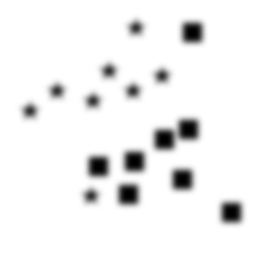
Squares: 8
Triangles: 0
Stars: 8
Total shapes: 16